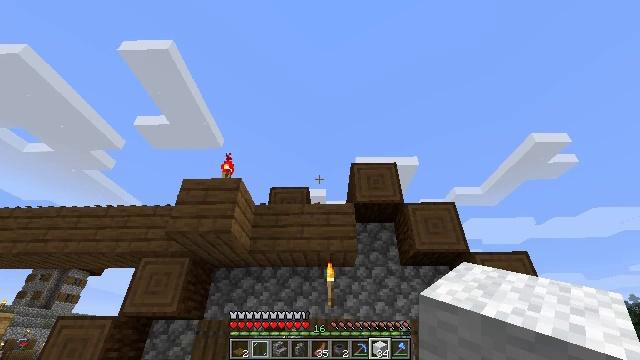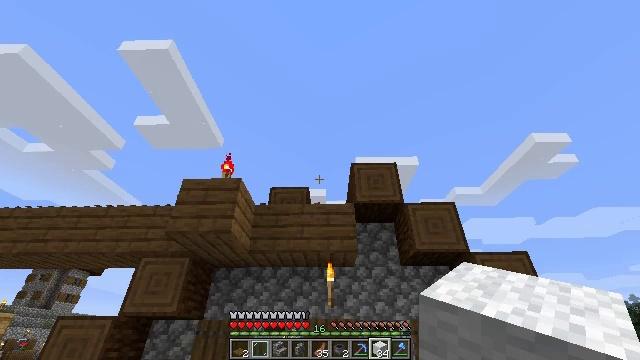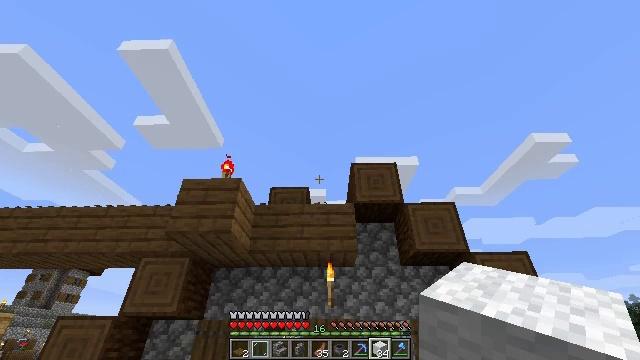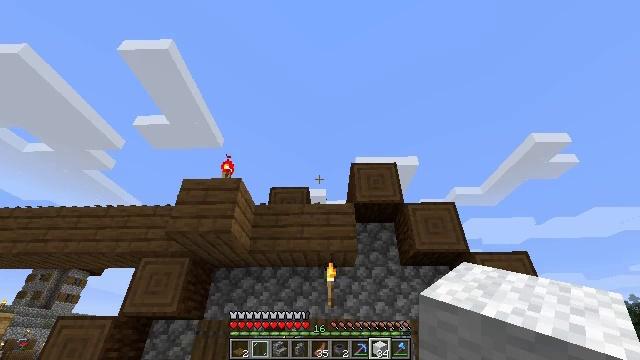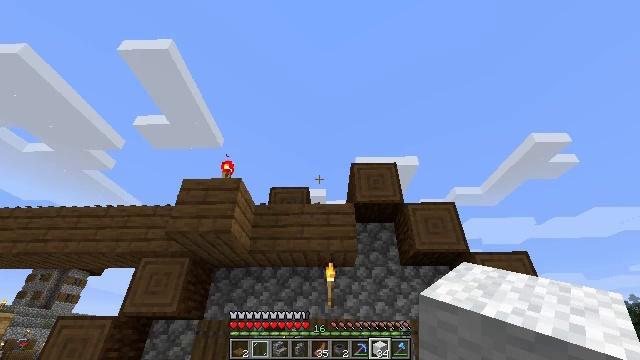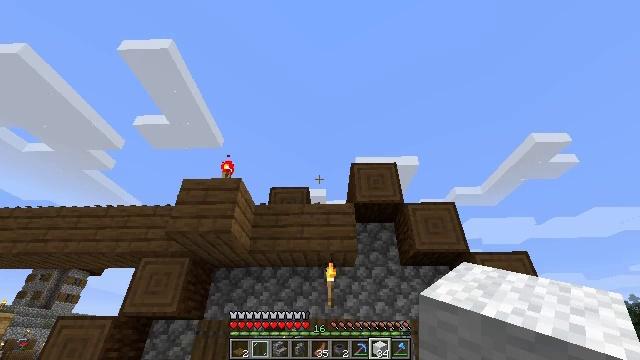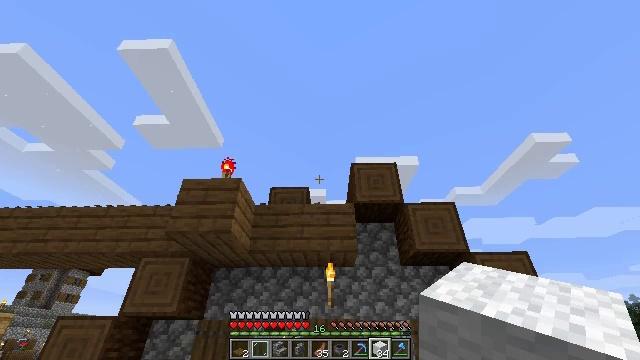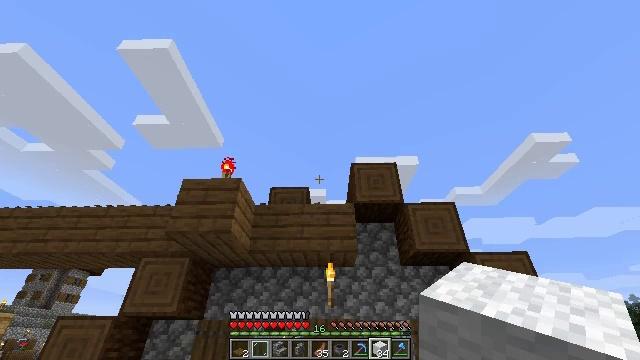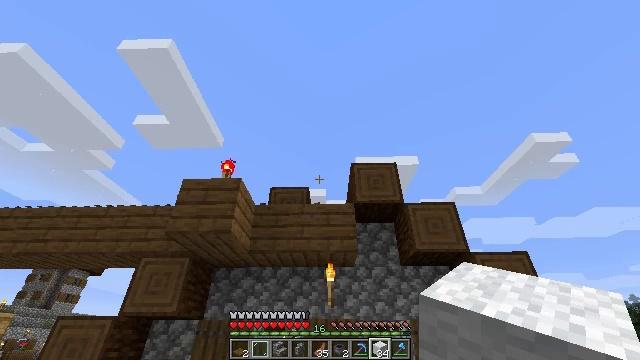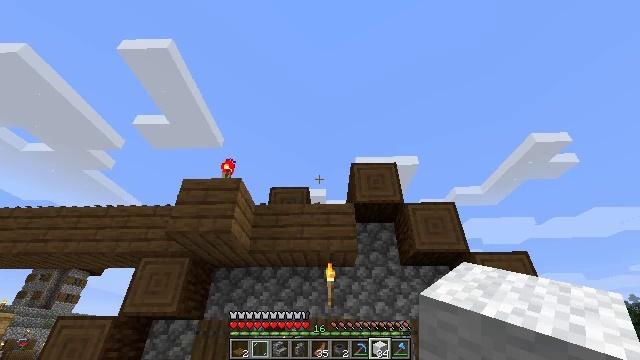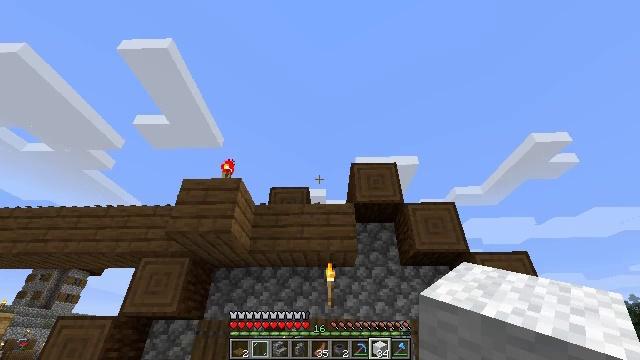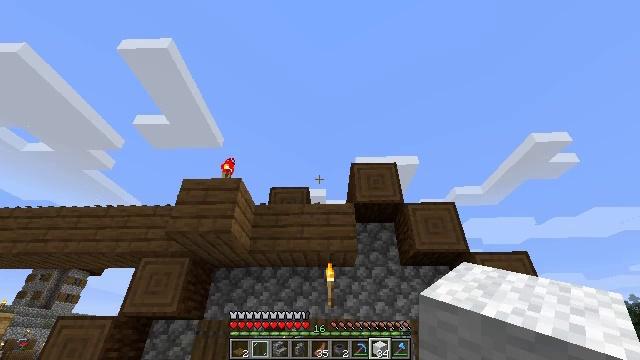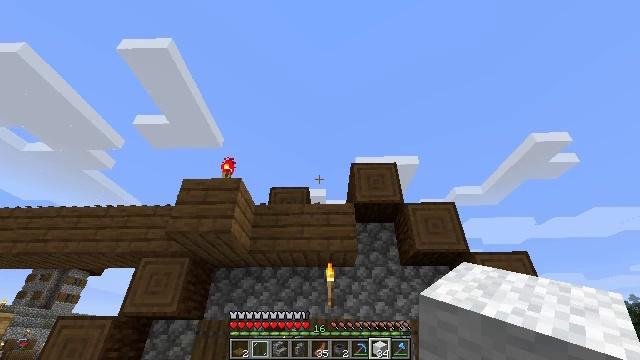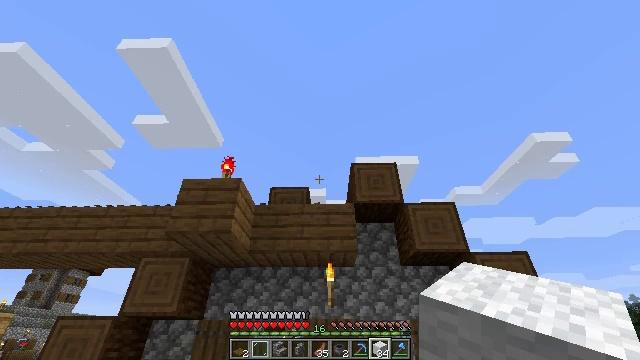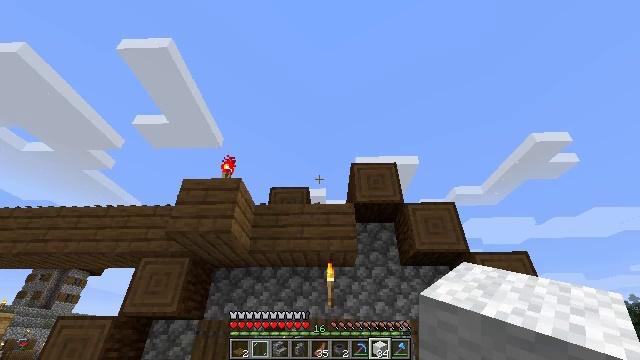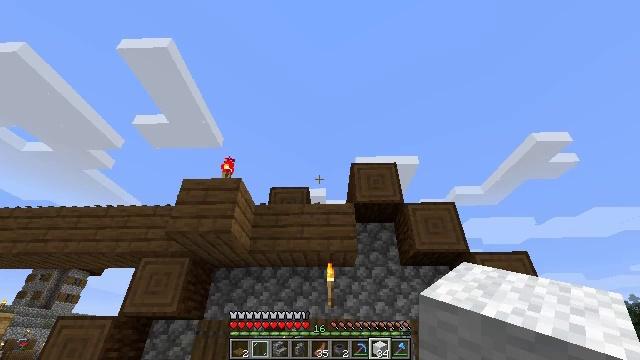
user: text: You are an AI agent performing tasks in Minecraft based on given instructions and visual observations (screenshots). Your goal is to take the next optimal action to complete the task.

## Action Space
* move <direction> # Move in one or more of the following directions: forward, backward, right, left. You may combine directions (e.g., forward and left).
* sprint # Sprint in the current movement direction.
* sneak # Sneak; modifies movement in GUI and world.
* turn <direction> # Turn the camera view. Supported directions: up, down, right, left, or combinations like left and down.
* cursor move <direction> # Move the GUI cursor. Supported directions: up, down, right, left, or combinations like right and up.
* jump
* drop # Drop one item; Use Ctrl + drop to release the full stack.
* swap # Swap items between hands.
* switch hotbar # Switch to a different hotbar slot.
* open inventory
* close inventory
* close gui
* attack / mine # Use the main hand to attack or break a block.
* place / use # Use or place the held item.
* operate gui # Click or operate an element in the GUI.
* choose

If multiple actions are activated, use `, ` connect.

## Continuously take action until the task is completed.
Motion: motion action
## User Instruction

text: Collect the blue bed by attacking it.
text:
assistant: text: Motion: no_op
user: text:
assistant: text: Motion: no_op
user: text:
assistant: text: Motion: no_op
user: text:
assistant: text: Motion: no_op
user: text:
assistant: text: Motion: no_op
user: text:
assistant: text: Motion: no_op
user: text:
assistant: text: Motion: no_op
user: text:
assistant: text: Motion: no_op
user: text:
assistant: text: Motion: no_op
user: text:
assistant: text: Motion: no_op
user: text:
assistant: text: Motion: no_op
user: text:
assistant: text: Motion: no_op
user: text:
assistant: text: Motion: no_op
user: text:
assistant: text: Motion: no_op
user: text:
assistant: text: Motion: no_op
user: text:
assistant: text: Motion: no_op
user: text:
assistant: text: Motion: no_op
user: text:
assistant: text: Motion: no_op
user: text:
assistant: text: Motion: no_op
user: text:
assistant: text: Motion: no_op
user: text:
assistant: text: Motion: no_op
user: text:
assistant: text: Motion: no_op
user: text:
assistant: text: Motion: no_op
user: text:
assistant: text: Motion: no_op
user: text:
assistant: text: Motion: no_op
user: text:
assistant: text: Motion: no_op
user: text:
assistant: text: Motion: no_op
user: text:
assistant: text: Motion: no_op
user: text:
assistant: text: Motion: no_op
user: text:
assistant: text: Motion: no_op